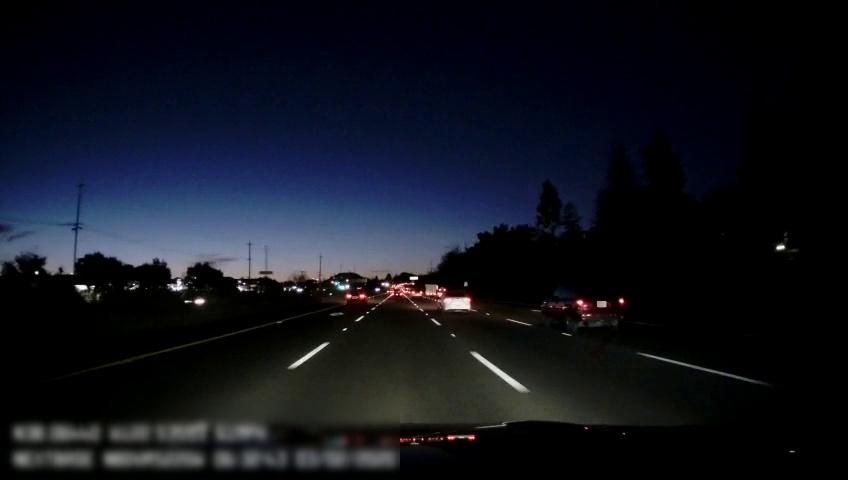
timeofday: Night
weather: Other
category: Drivable Space
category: Vehicles | Car
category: Vehicles | SUV
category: Vehicles | Car
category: Vehicles | Car
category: Vehicles | Other LV
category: Lanes | Alternate Lane
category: Lanes | Current Lane
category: Lanes | Current Lane
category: Lanes | Alternate Lane
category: Lanes | Alternate Lane